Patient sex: M
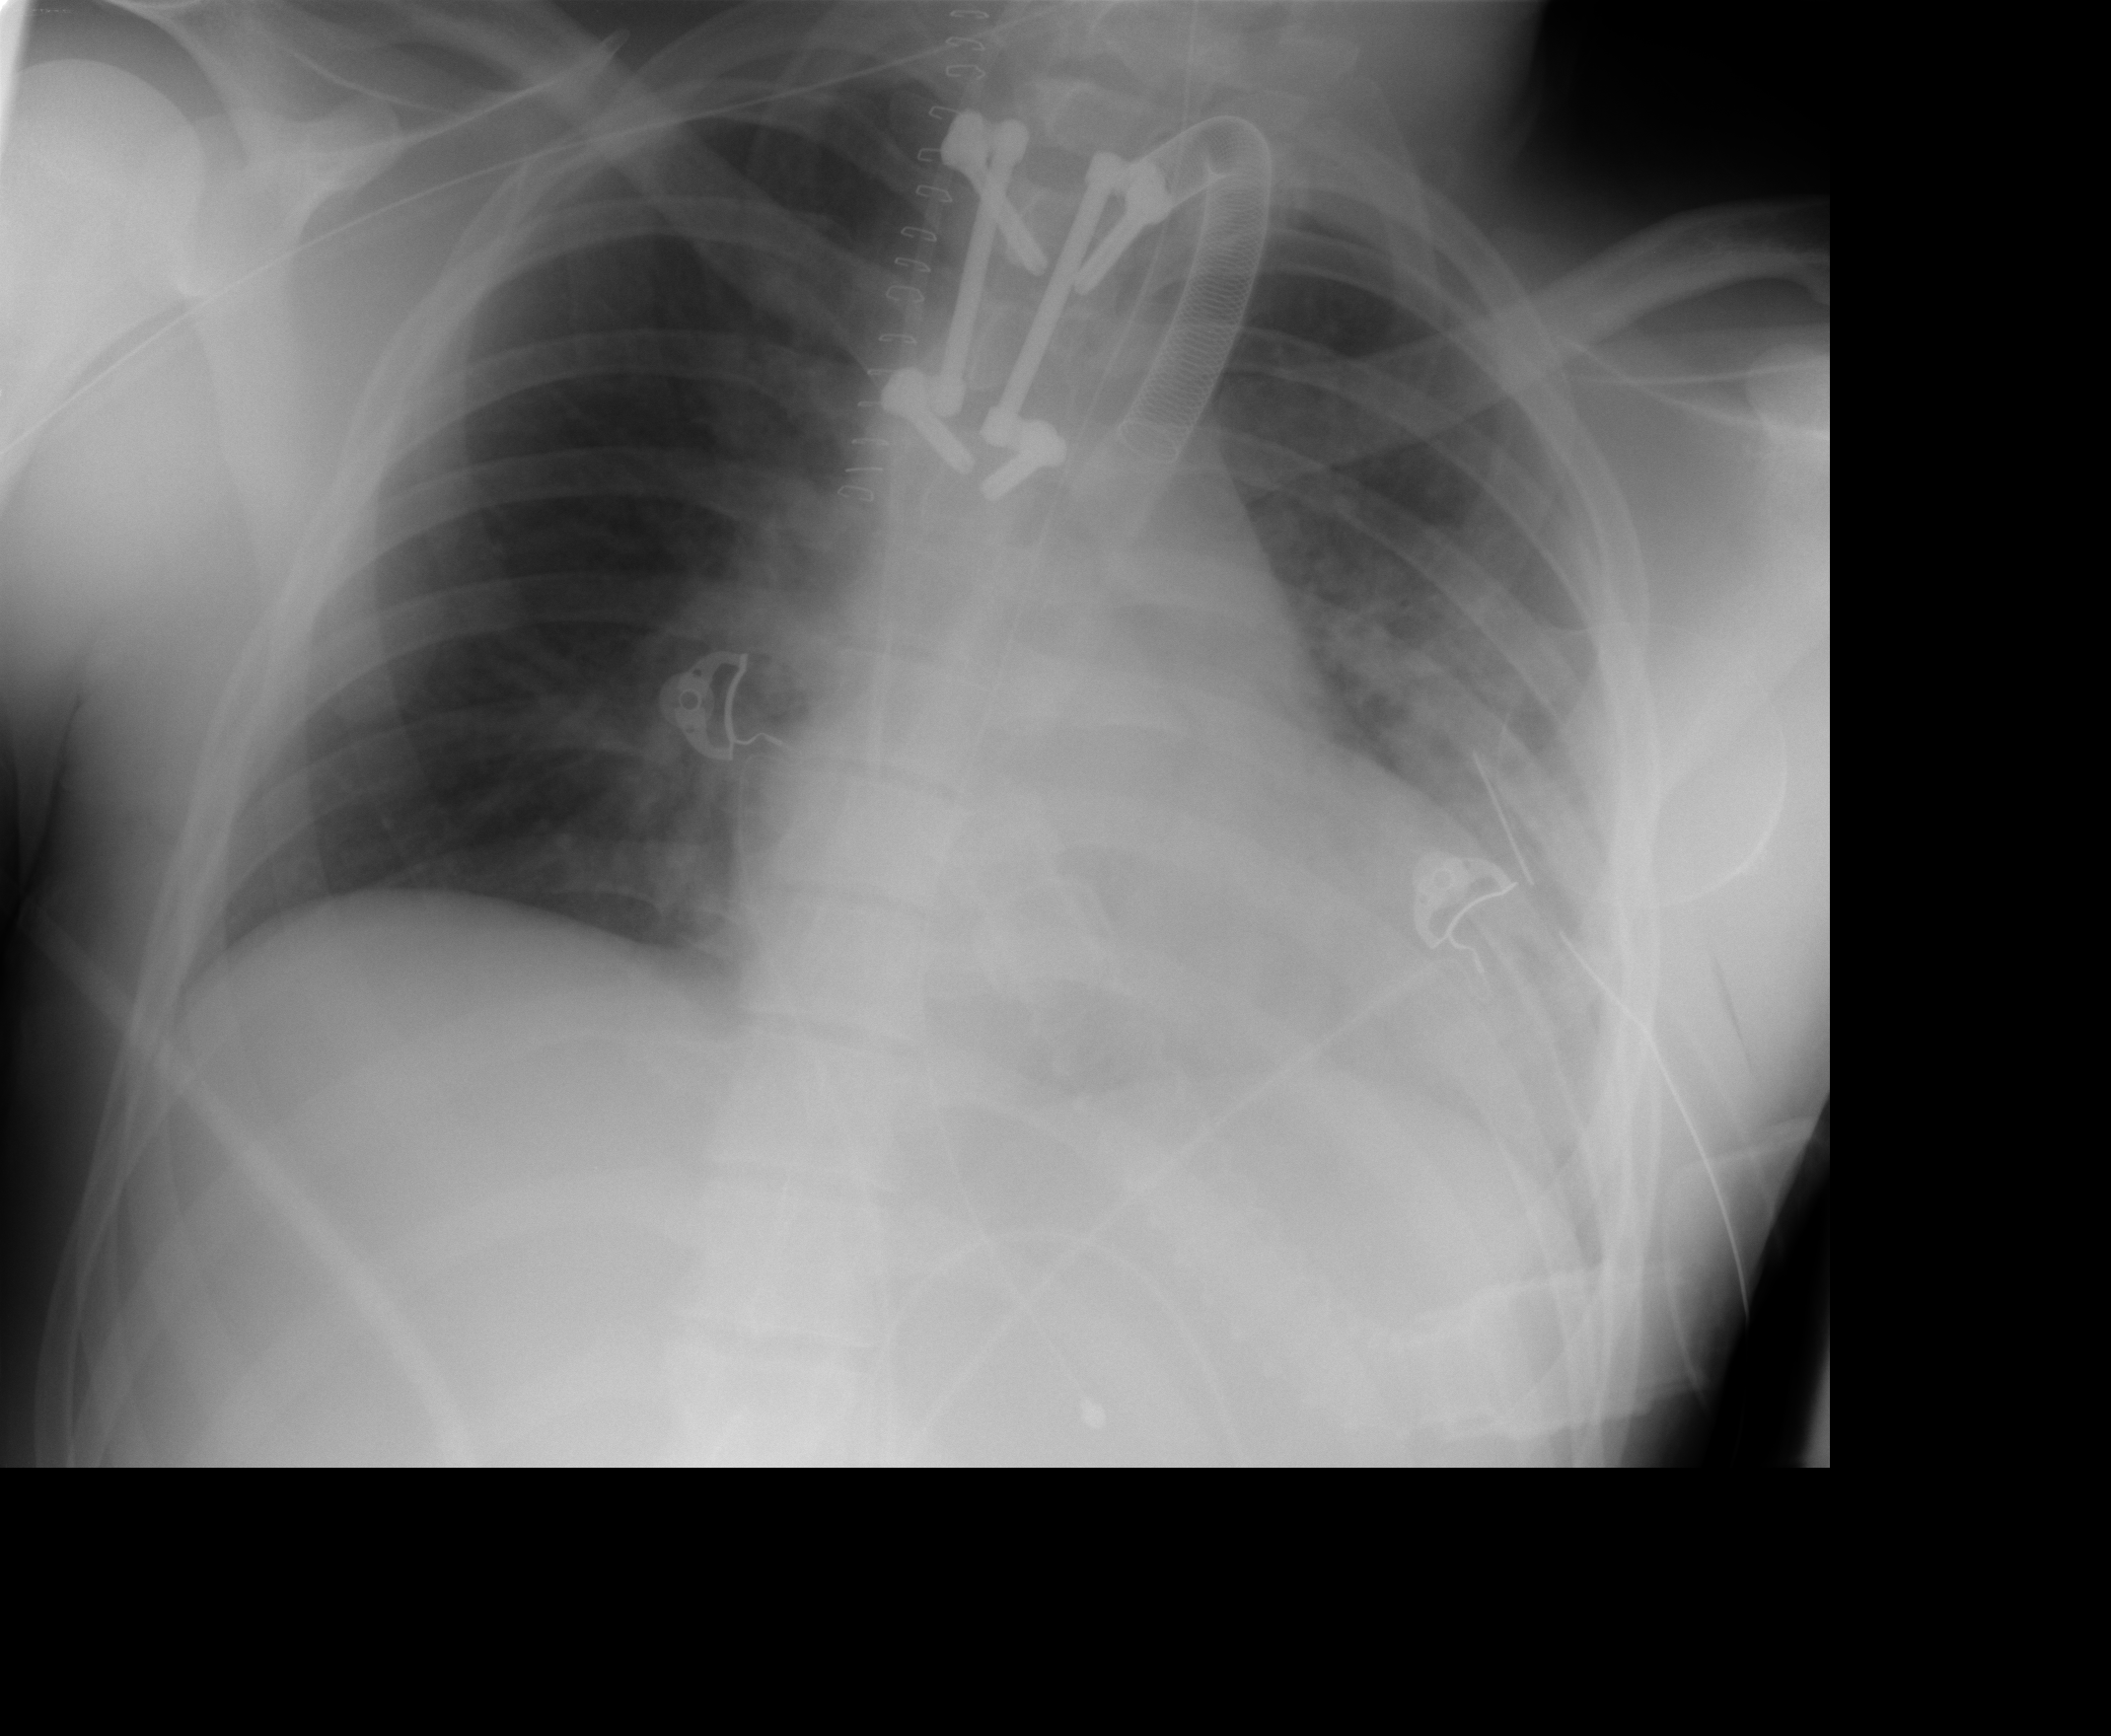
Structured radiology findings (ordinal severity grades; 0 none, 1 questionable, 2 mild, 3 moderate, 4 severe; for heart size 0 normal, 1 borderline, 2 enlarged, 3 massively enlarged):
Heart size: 2
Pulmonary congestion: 1
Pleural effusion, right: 0
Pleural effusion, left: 1
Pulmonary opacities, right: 0
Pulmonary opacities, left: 3
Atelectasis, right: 0
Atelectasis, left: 3